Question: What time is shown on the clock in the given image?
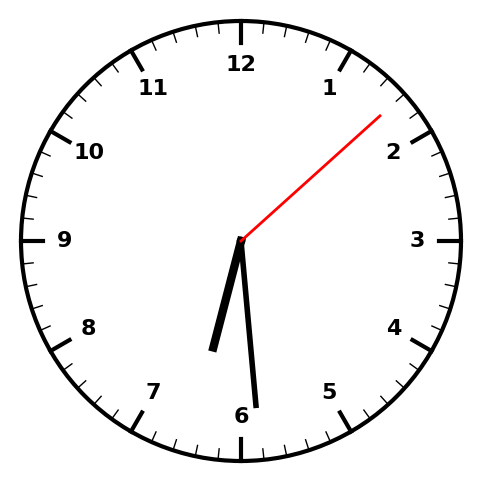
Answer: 06:29:08